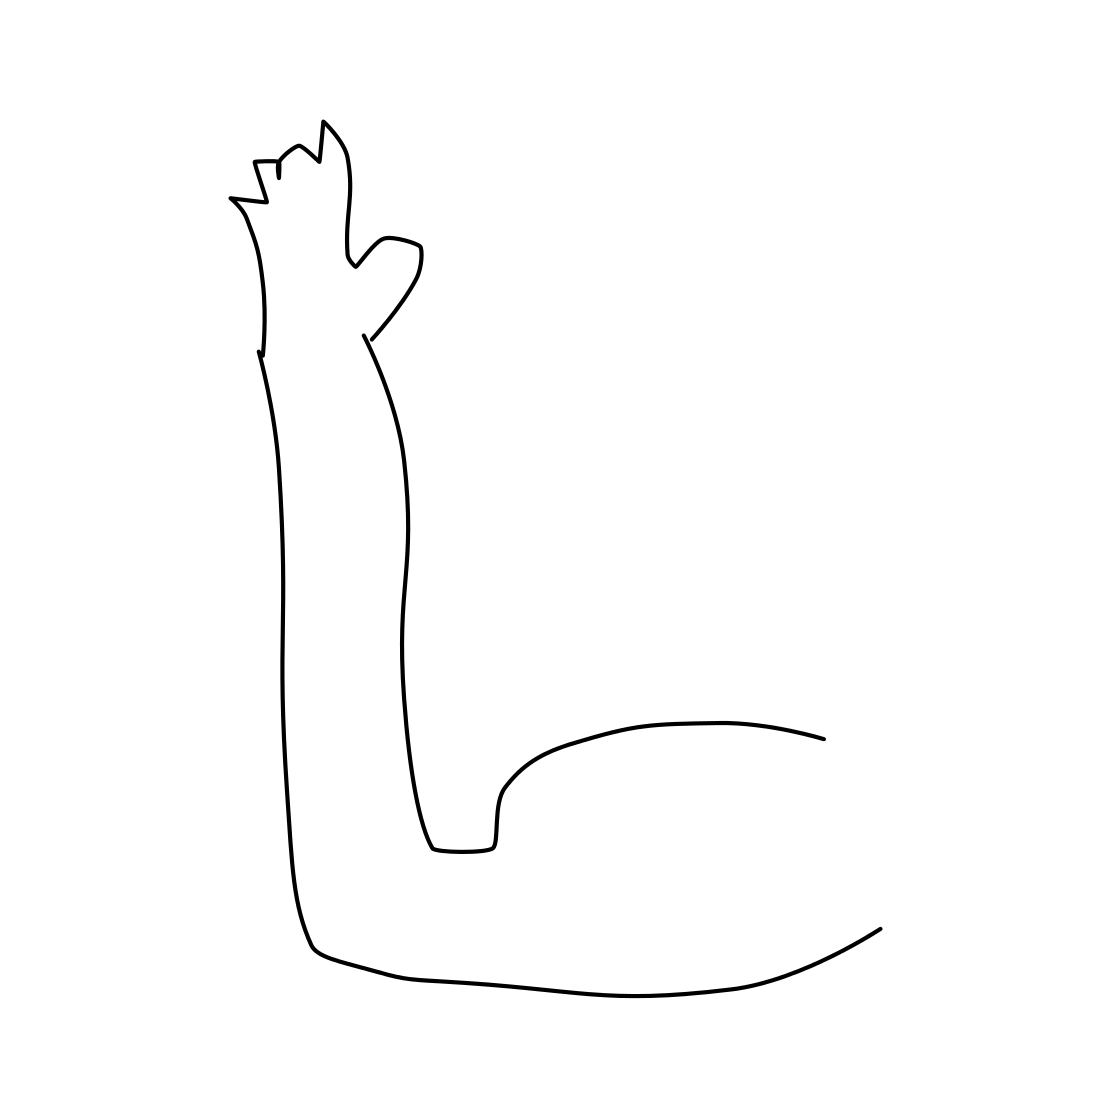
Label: arm